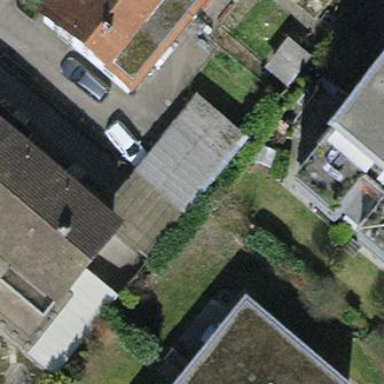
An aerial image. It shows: Group of garages.